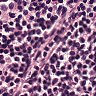
Metastatic tissue present: no